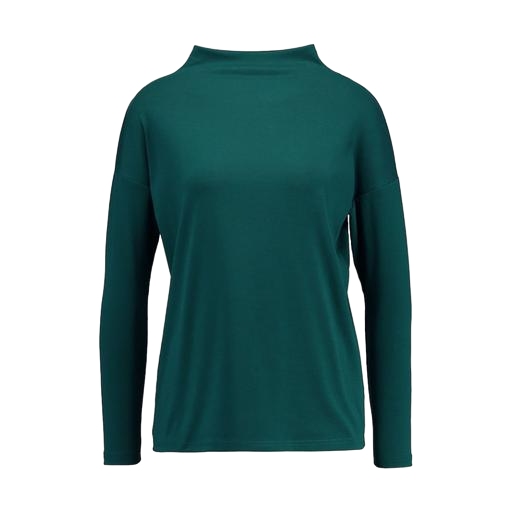
green plus size mock-neck top only macy, green polo-neck top, high-neck top, white background